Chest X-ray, PA view. Patient: 34 years old, sex M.
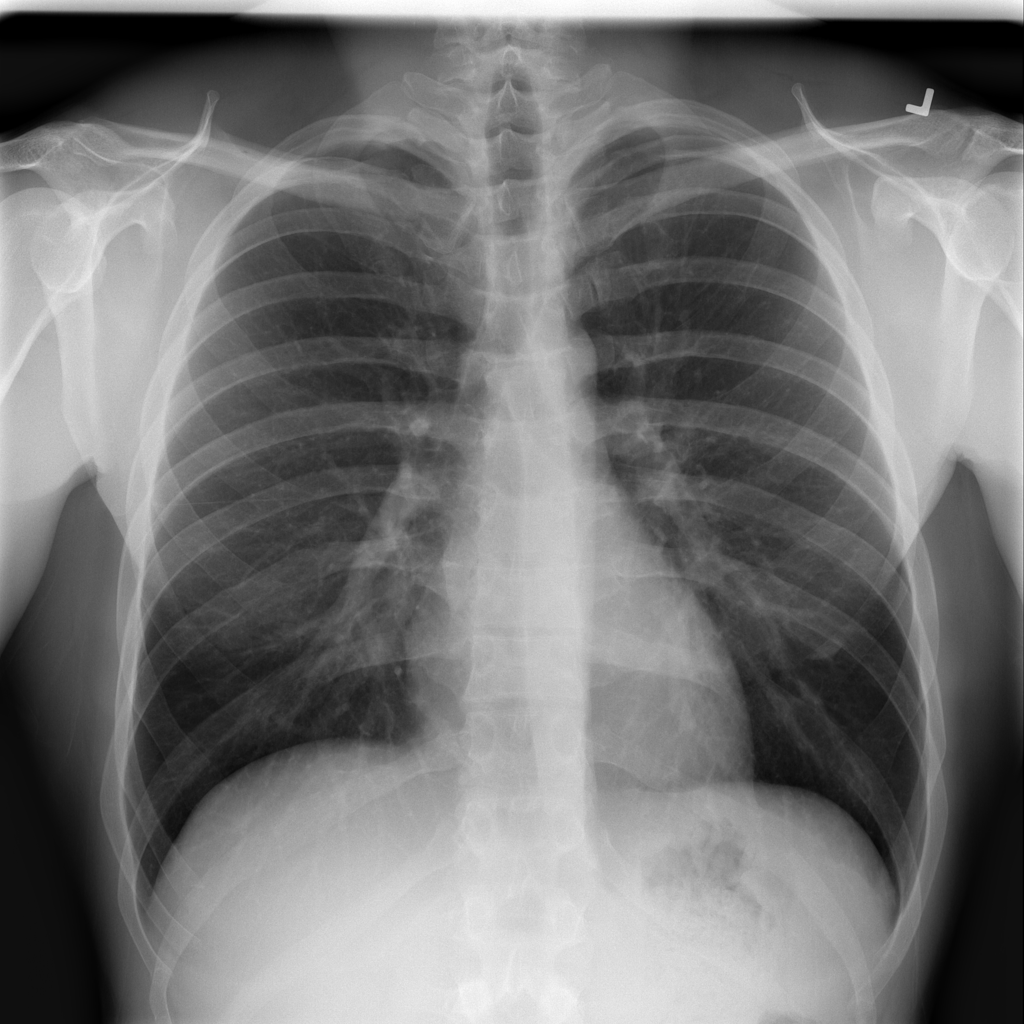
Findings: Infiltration